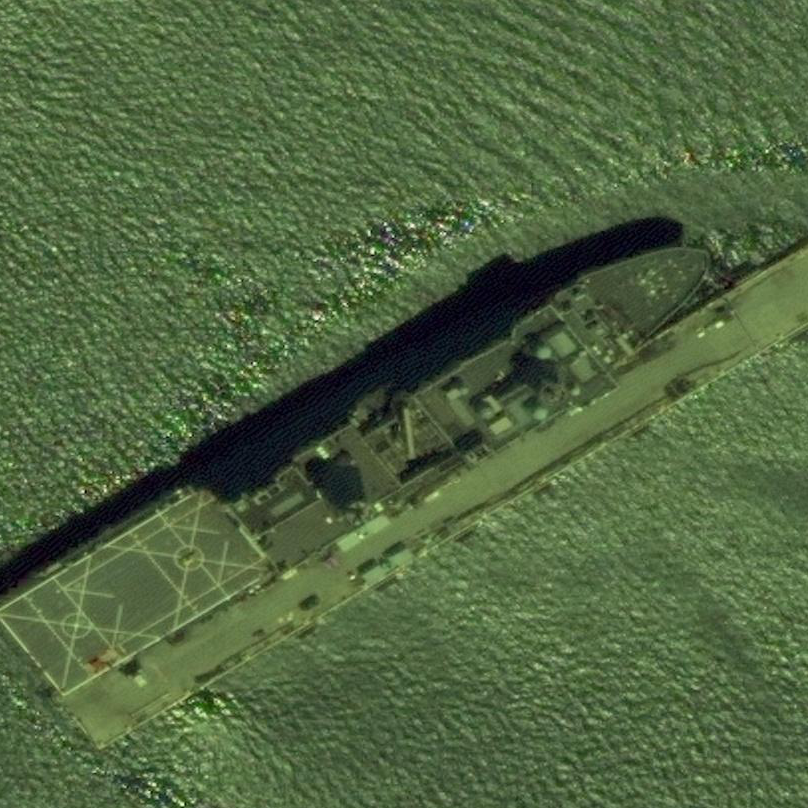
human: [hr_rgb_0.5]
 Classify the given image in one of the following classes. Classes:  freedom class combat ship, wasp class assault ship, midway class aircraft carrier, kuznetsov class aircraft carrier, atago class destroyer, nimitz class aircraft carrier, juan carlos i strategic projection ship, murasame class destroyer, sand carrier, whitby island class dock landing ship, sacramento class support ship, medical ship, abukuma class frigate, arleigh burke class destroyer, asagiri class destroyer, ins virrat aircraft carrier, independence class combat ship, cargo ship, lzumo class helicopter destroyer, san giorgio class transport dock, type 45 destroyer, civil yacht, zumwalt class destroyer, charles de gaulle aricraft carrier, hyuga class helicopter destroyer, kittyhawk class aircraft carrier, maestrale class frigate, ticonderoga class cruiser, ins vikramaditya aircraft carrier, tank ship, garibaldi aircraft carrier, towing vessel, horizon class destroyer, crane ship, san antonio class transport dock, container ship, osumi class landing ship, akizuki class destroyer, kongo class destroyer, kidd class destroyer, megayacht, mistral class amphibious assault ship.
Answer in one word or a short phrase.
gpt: Whitby Island class dock landing ship